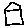
Label: house